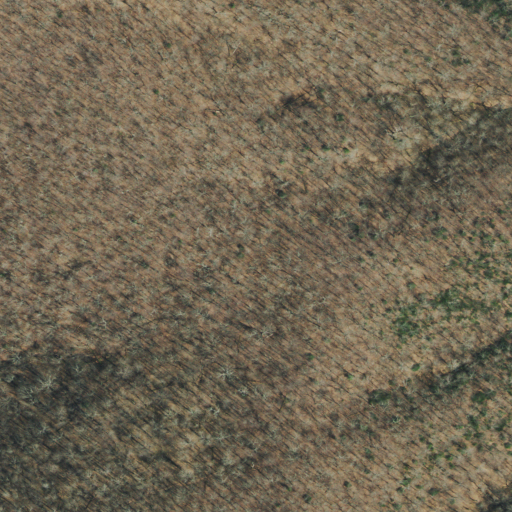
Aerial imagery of gap in Tennessee named Panther Gap containing deciduous forest and shrub